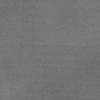
Atmospheric dust classification: dusty